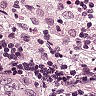
Metastatic tissue present: no